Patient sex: M
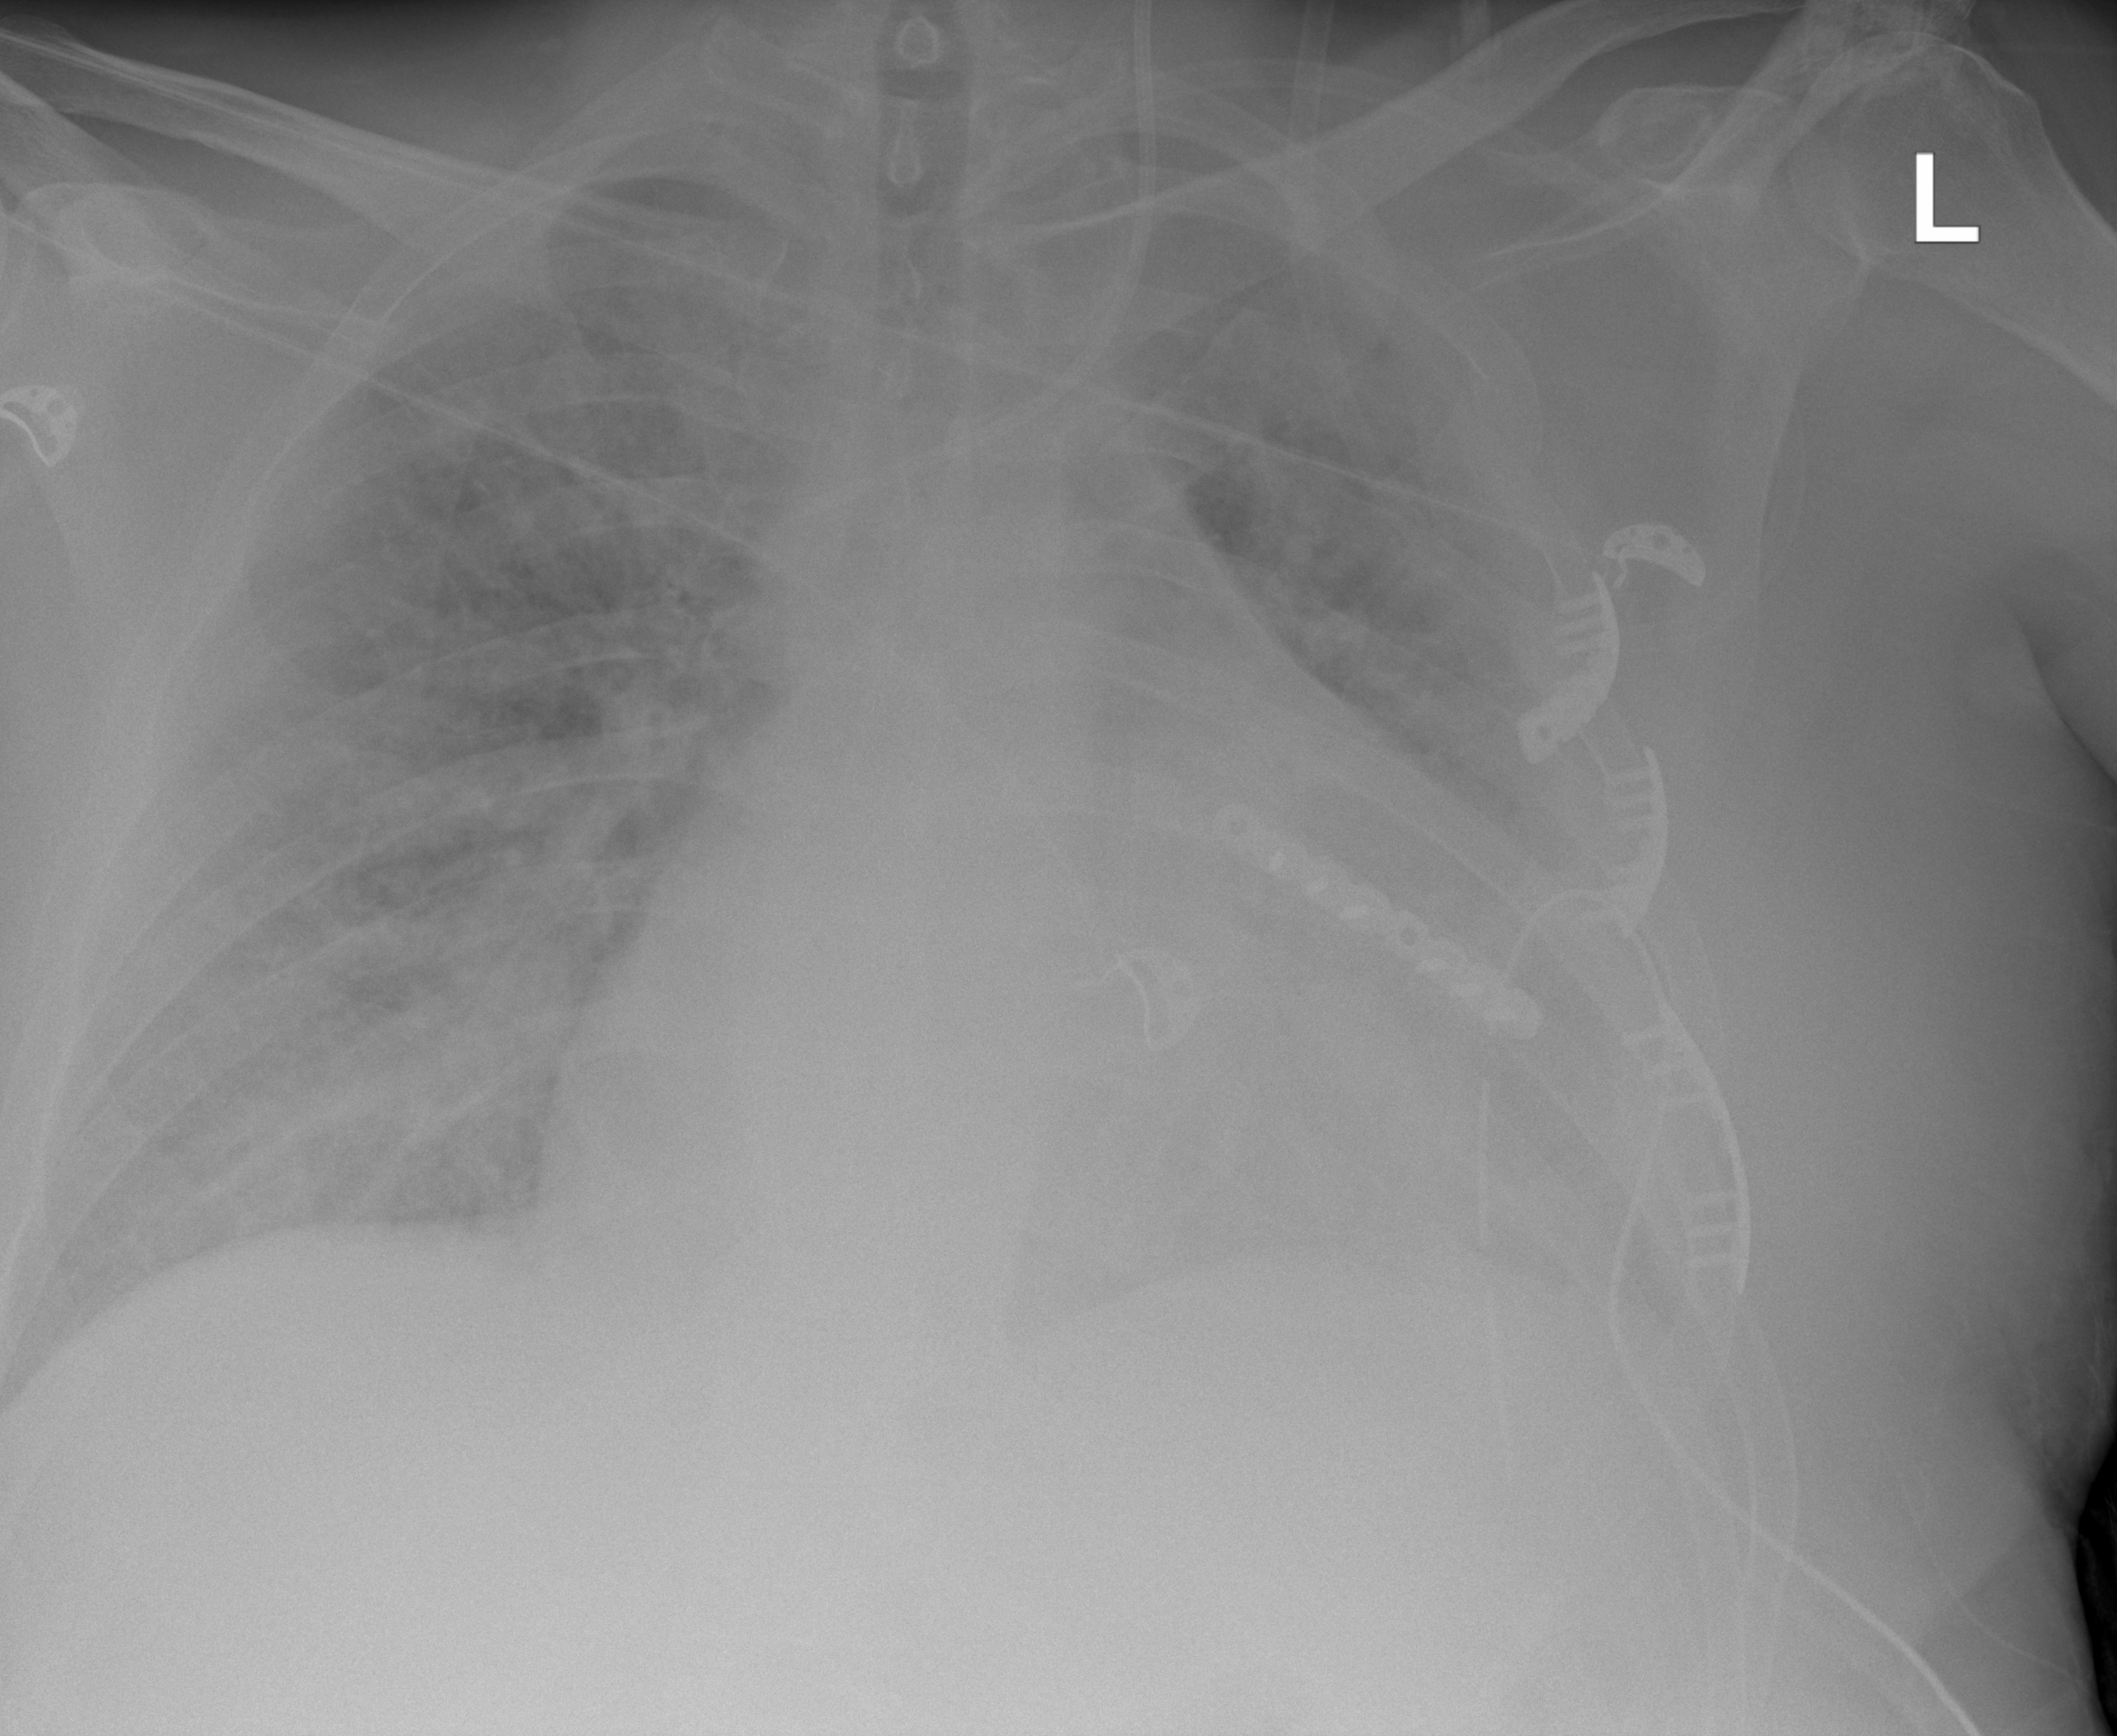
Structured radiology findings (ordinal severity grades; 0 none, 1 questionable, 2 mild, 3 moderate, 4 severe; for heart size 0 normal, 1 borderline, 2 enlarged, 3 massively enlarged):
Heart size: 2
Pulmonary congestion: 2
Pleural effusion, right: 2
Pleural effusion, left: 3
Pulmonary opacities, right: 3
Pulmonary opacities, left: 3
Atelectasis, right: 2
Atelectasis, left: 3